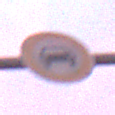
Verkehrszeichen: VerbotKraftwagen
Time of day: SunriseSunset
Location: Outdoor (Urban)
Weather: PartlyCloudy
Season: NotSpecified
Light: Natural